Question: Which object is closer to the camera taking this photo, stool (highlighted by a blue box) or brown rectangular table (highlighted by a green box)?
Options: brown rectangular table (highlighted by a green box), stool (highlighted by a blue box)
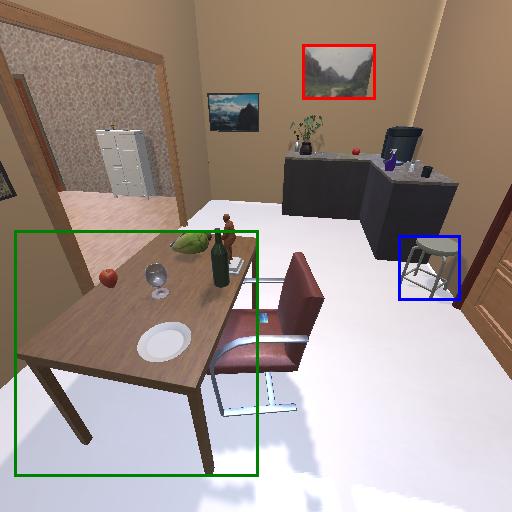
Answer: brown rectangular table (highlighted by a green box)